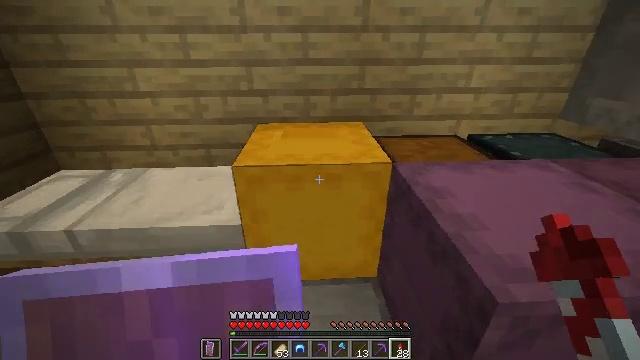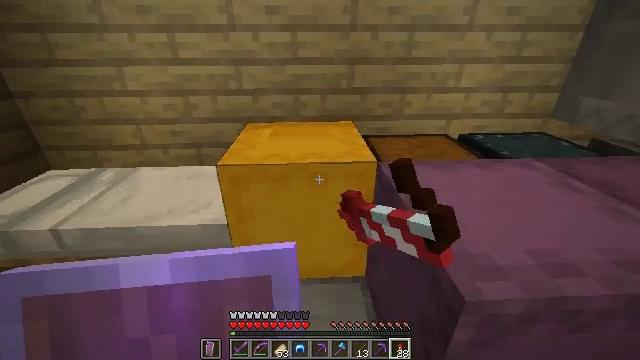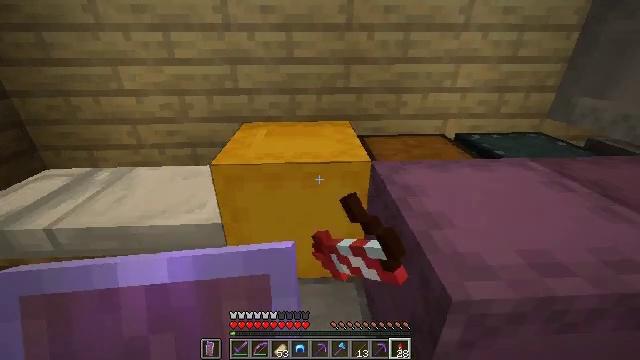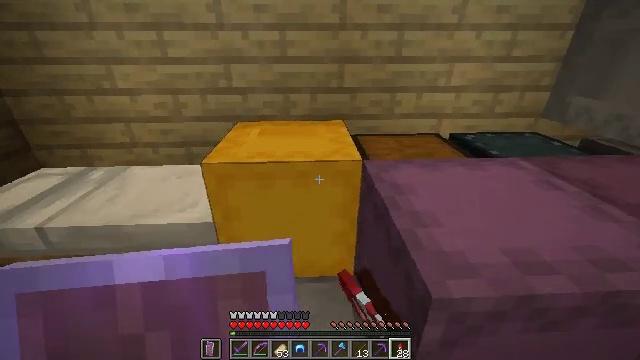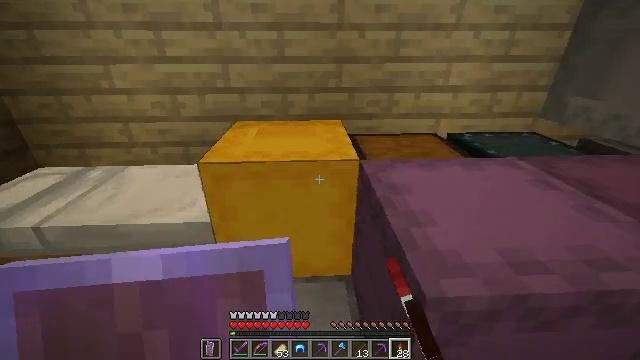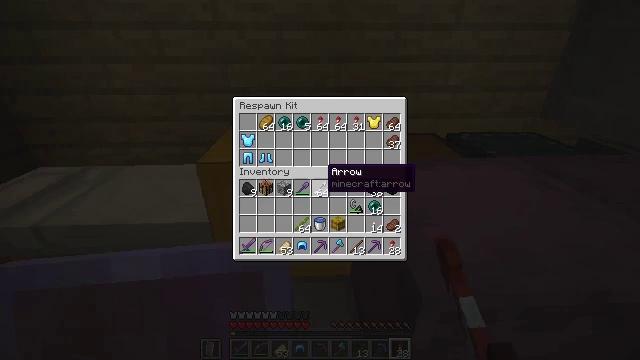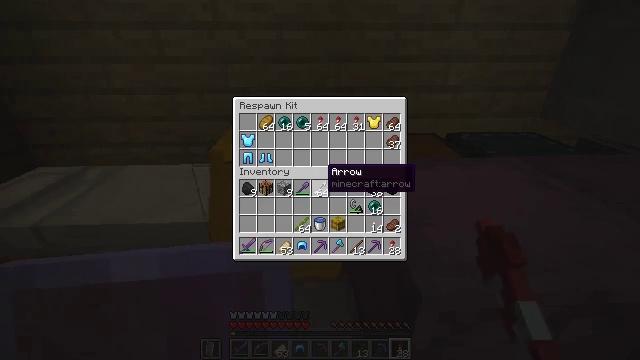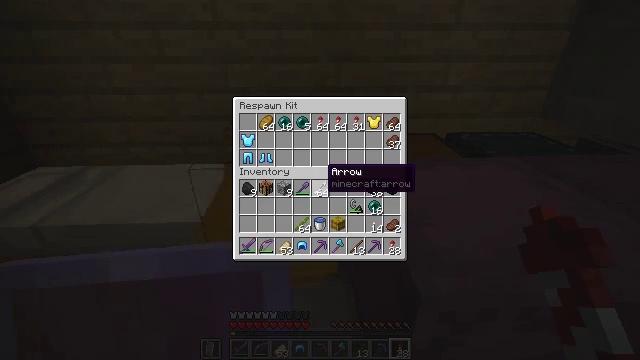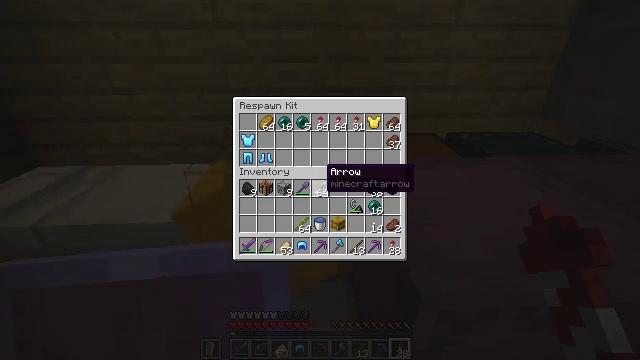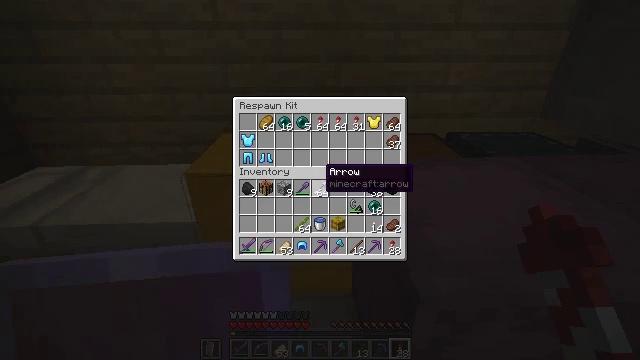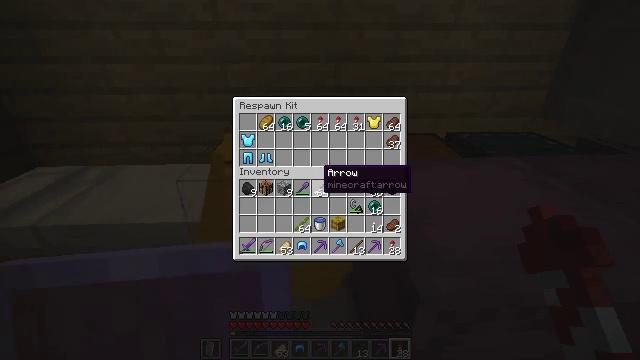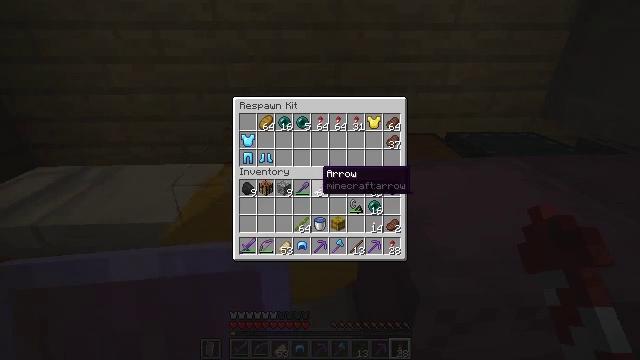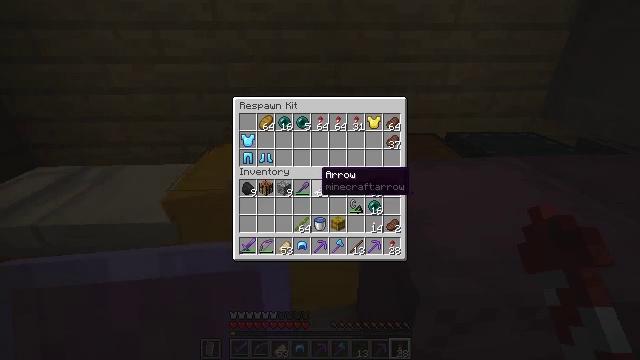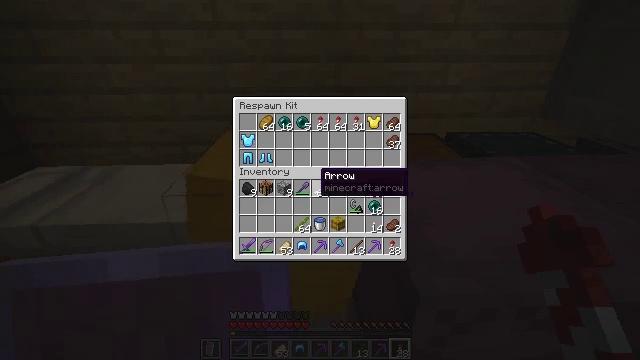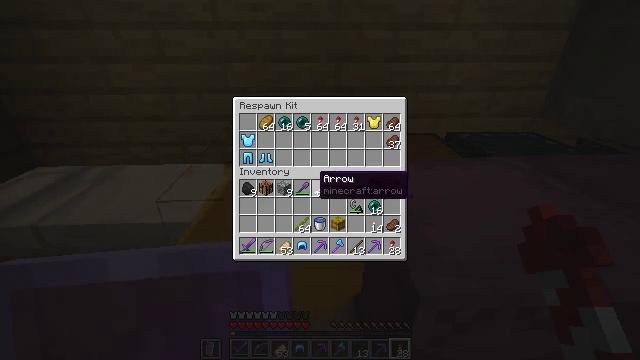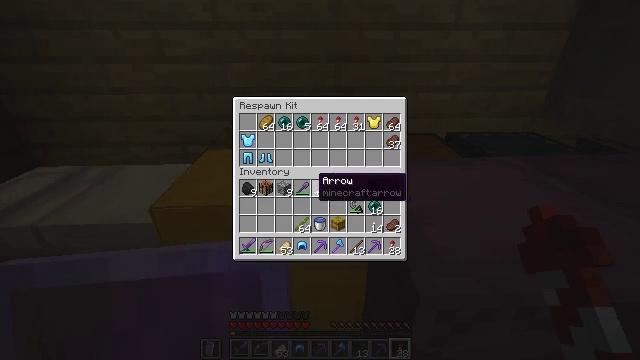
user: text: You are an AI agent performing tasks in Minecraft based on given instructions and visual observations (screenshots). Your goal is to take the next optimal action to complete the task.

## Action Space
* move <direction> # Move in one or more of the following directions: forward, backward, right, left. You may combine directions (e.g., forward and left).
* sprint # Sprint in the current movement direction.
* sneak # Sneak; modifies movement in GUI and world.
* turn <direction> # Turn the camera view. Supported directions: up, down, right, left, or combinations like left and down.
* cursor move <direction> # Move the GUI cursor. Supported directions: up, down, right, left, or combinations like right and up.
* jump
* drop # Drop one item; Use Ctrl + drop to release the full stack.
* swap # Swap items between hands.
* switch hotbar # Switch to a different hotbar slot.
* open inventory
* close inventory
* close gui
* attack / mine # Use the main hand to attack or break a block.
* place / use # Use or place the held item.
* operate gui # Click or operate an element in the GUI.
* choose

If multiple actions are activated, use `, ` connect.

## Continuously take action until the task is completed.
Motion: motion action
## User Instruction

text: Deposit the white shulker box into your inventory by mining.
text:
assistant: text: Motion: use / place
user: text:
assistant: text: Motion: use / place
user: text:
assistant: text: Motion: no_op
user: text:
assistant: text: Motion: no_op
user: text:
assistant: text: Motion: no_op
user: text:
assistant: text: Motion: no_op
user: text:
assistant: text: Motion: no_op
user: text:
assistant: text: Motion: no_op
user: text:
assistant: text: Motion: no_op
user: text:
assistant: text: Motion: no_op
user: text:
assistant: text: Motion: no_op
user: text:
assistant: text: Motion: no_op
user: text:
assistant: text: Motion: no_op
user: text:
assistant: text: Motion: no_op
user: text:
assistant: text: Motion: no_op
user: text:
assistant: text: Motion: no_op
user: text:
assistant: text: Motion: no_op
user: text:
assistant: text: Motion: no_op
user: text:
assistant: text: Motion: turn down
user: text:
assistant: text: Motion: sneak, turn down
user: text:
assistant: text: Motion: sneak, turn down
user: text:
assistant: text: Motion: sneak
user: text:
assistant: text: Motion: sneak
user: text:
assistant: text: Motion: sneak
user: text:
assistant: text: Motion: sneak
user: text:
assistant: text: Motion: sneak
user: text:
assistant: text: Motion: sneak
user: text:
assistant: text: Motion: sneak
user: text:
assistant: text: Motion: sneak
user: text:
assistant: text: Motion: sneak, attack / mine